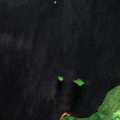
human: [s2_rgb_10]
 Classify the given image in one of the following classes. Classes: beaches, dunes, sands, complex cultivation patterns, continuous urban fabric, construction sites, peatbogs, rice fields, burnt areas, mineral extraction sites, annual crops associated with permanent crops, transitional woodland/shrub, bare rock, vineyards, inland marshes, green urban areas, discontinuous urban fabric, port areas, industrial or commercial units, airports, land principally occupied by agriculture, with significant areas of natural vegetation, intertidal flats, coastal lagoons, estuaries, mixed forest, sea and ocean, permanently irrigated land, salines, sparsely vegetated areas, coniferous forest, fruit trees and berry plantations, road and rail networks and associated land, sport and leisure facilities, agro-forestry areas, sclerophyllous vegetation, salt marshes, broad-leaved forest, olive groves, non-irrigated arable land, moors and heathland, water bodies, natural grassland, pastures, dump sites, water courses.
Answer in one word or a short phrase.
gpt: coniferous forest, mixed forest, inland marshes, water bodies